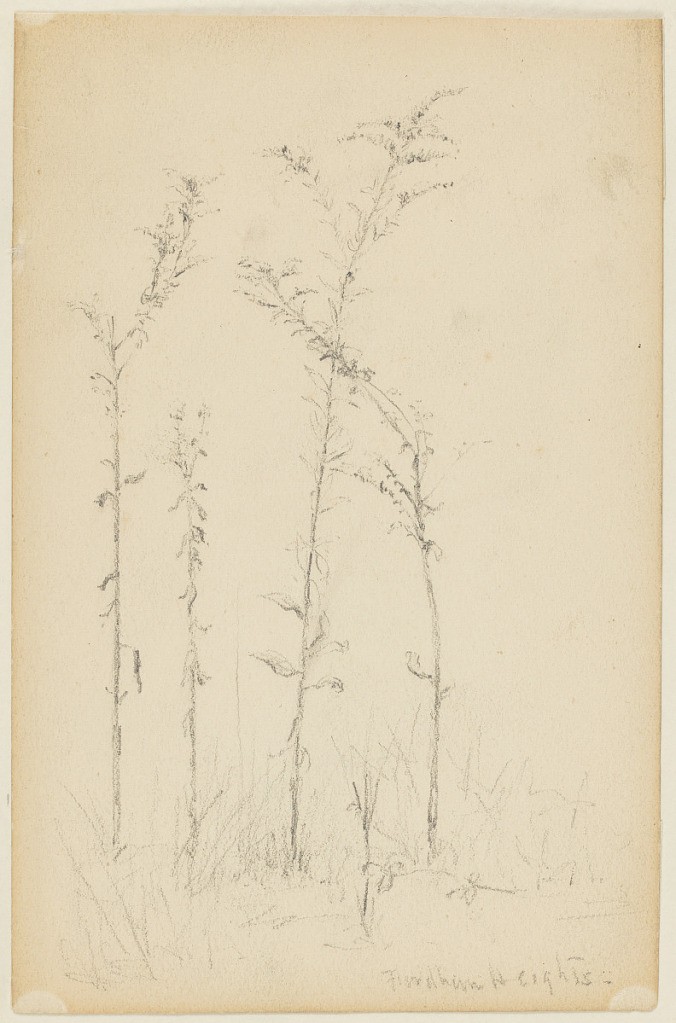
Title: Study of Wild Plants, Fordham Heights
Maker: Walter Clark, American, 1848–1917
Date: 1884
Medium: Graphite on paper
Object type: Album page
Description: Four high plants rise over grass.